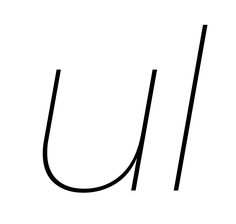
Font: Poppins-ThinItalic